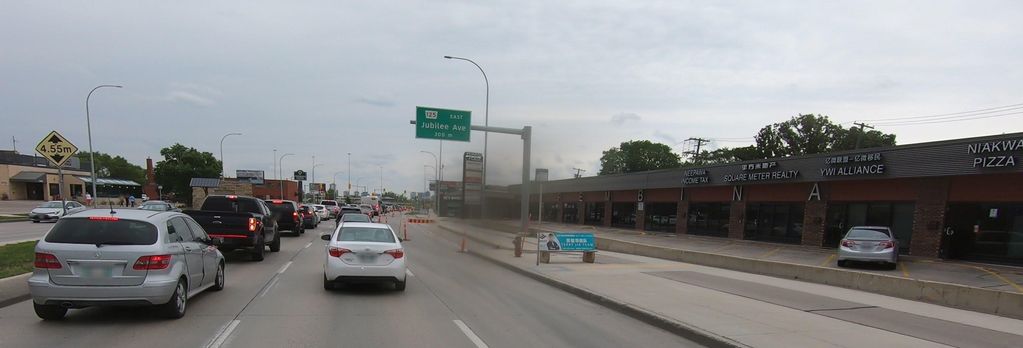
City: winnipeg